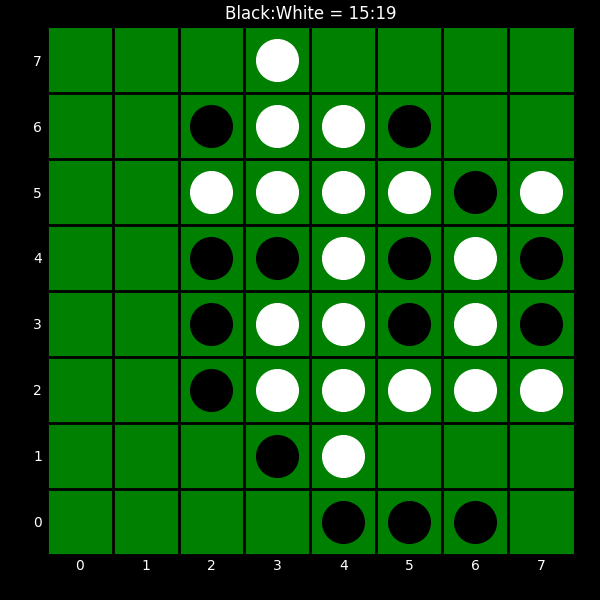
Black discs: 15
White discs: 19